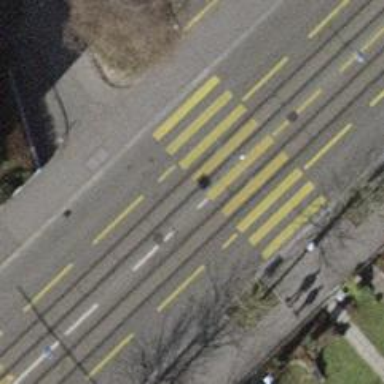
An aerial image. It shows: Tram crossing on the railway.